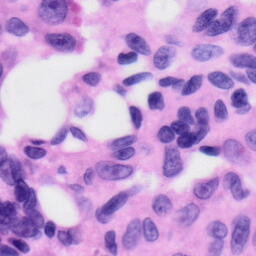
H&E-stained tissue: Skin